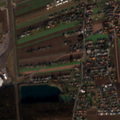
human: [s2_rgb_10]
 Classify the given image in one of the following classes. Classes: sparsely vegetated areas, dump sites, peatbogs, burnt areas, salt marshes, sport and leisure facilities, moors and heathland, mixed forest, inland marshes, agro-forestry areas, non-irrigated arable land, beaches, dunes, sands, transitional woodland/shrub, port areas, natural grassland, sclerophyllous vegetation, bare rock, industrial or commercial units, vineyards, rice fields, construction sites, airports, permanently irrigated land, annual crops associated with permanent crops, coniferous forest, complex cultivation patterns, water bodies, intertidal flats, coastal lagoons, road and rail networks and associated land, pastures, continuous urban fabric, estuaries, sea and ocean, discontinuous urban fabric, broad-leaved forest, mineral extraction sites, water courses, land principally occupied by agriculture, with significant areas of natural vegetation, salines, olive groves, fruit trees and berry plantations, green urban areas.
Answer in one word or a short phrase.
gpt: discontinuous urban fabric, industrial or commercial units, non-irrigated arable land, mixed forest